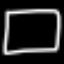
Label: square